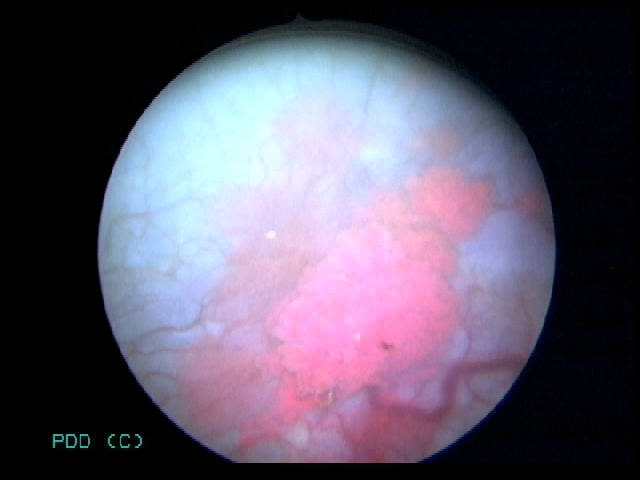
Modality: BLC
Class: Malignant
Subclass: LowGradePapillary
Lesion: L4
Stage: Ta
Morphology: Papillary
Bladder cancer association: Yes